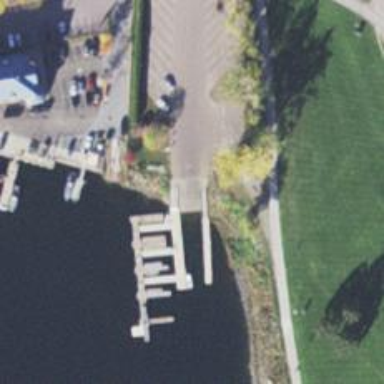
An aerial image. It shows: Slipway on service road for leisure land activities.